Interaction volume radius: 5 \u00c5
Interaction volume height: 40 \u00c5
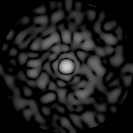
Disorder parameter: 0.8366